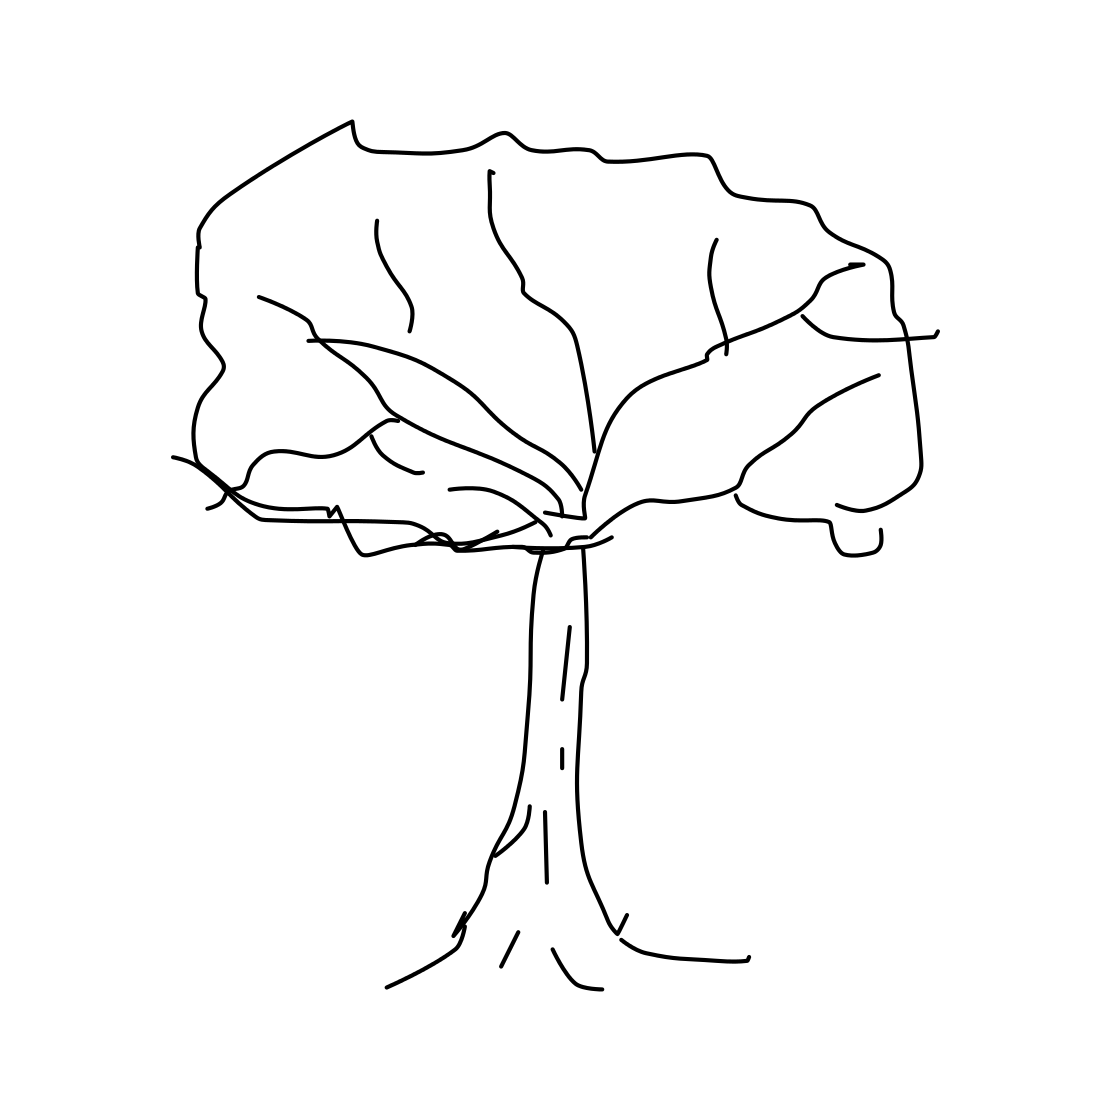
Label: tree